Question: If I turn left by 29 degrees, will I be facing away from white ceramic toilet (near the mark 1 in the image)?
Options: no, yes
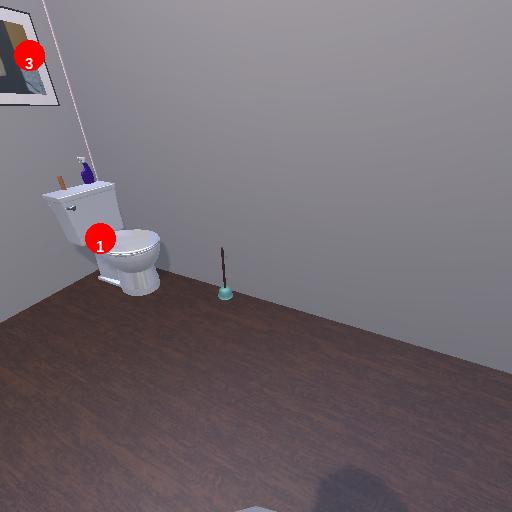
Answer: no